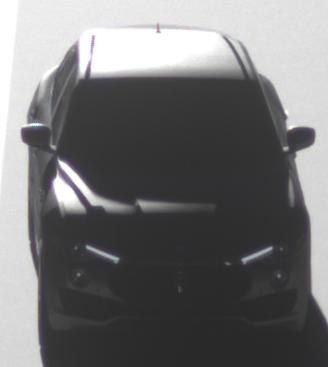
Make: Maserati
Model: Levante GT Hybrid
Detailed model: Levante
Model produced from: 2021/07
Model produced until: 2022/10
Doors: 4
Color: gray
Road condition: dry road
Daytime: morning or afternoon
Contrast: high contrast